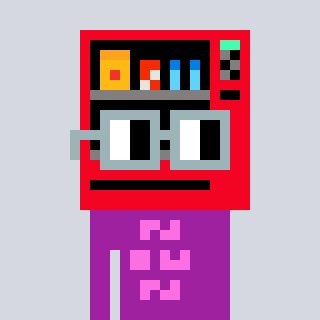
a pixel art character with square dark gray glasses, a vending machine-shaped head and a magenta-colored body on a cool background